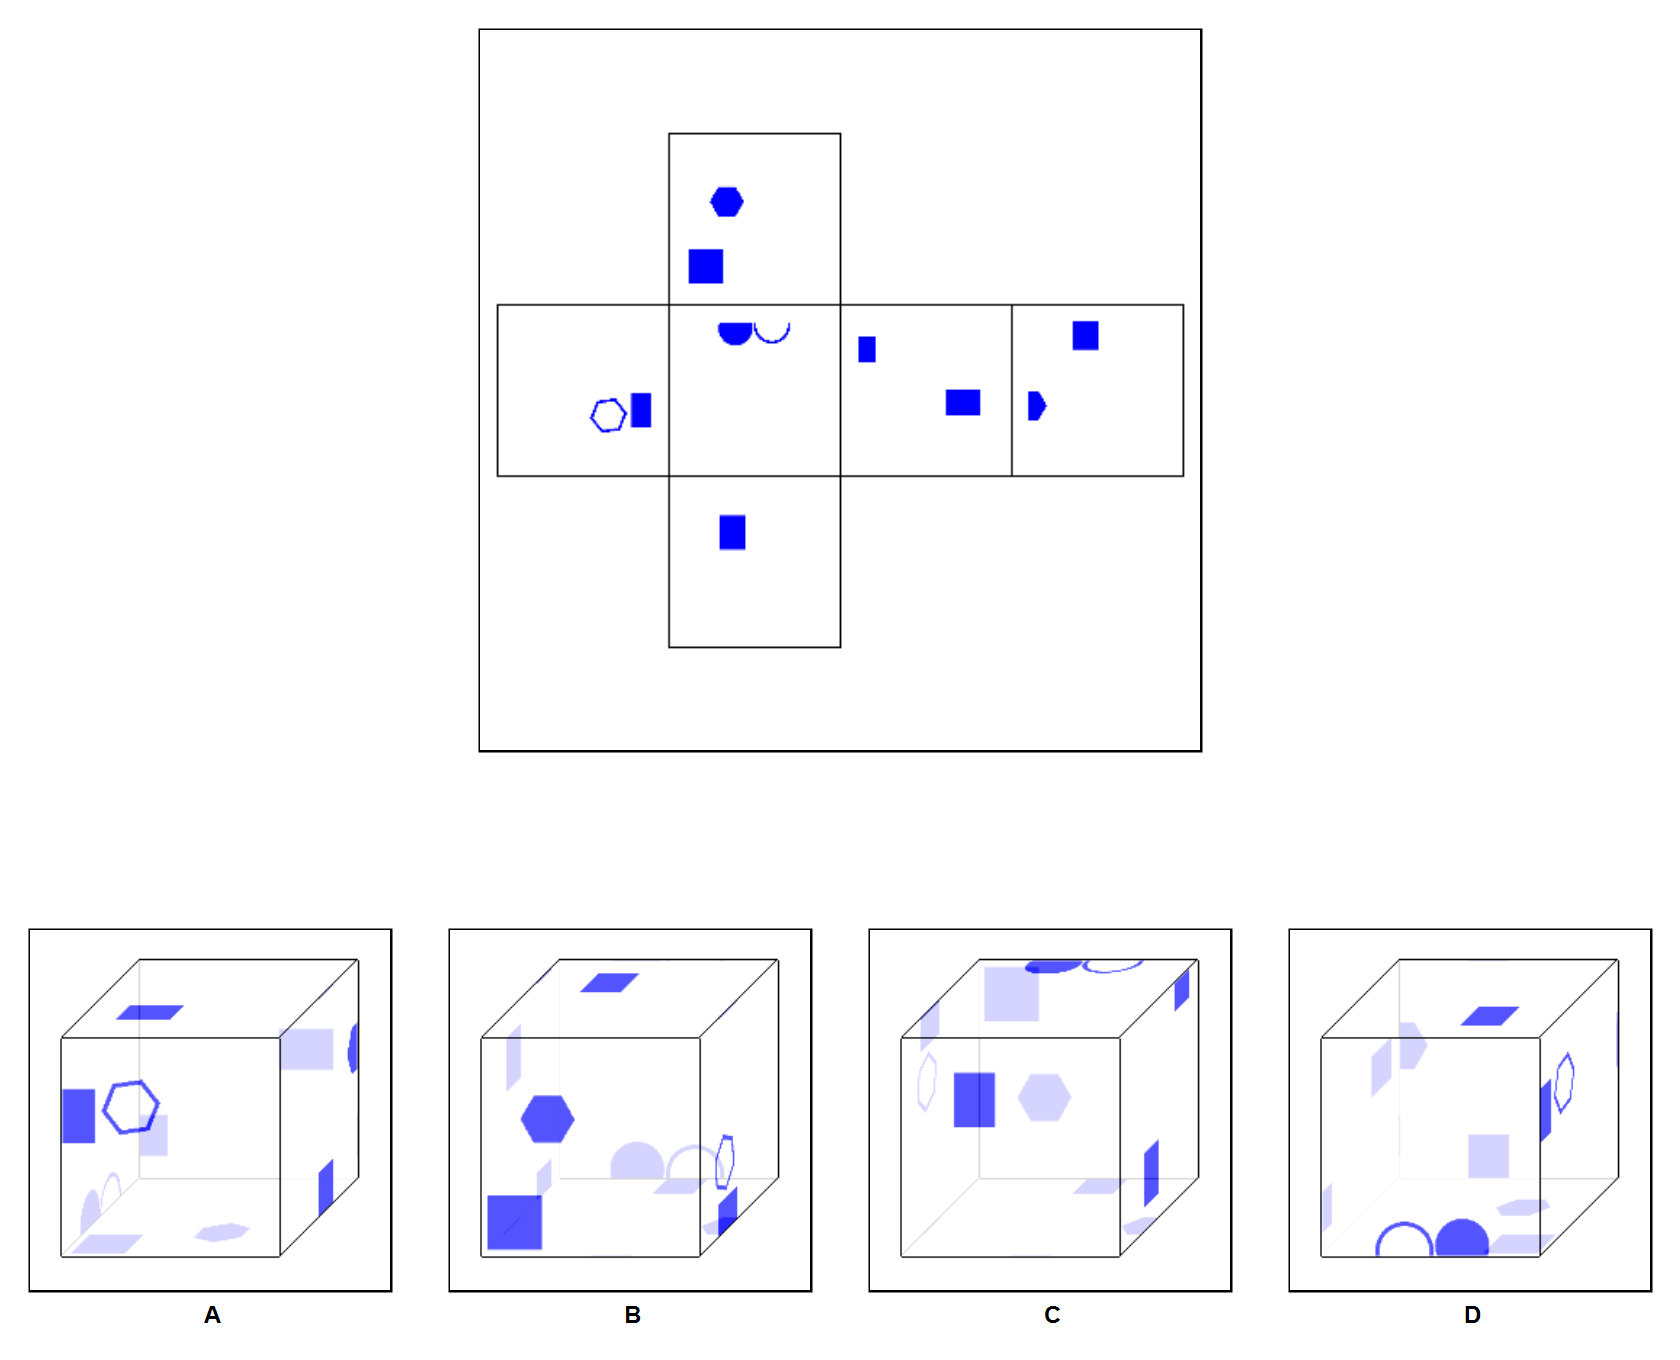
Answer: B